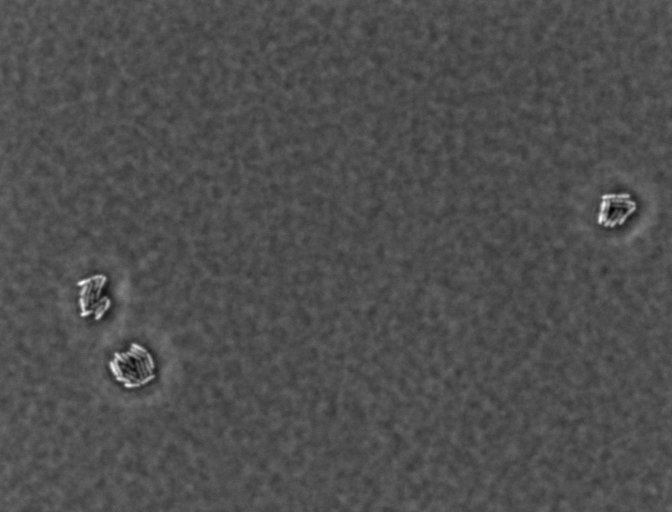
Salmonella enterica Enteritidis